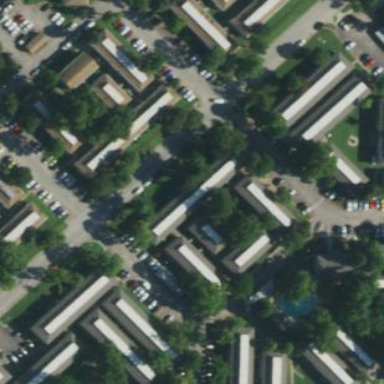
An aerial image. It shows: Apartment building with quadruple saltbox roof shape.